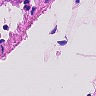
Metastatic tissue present: no